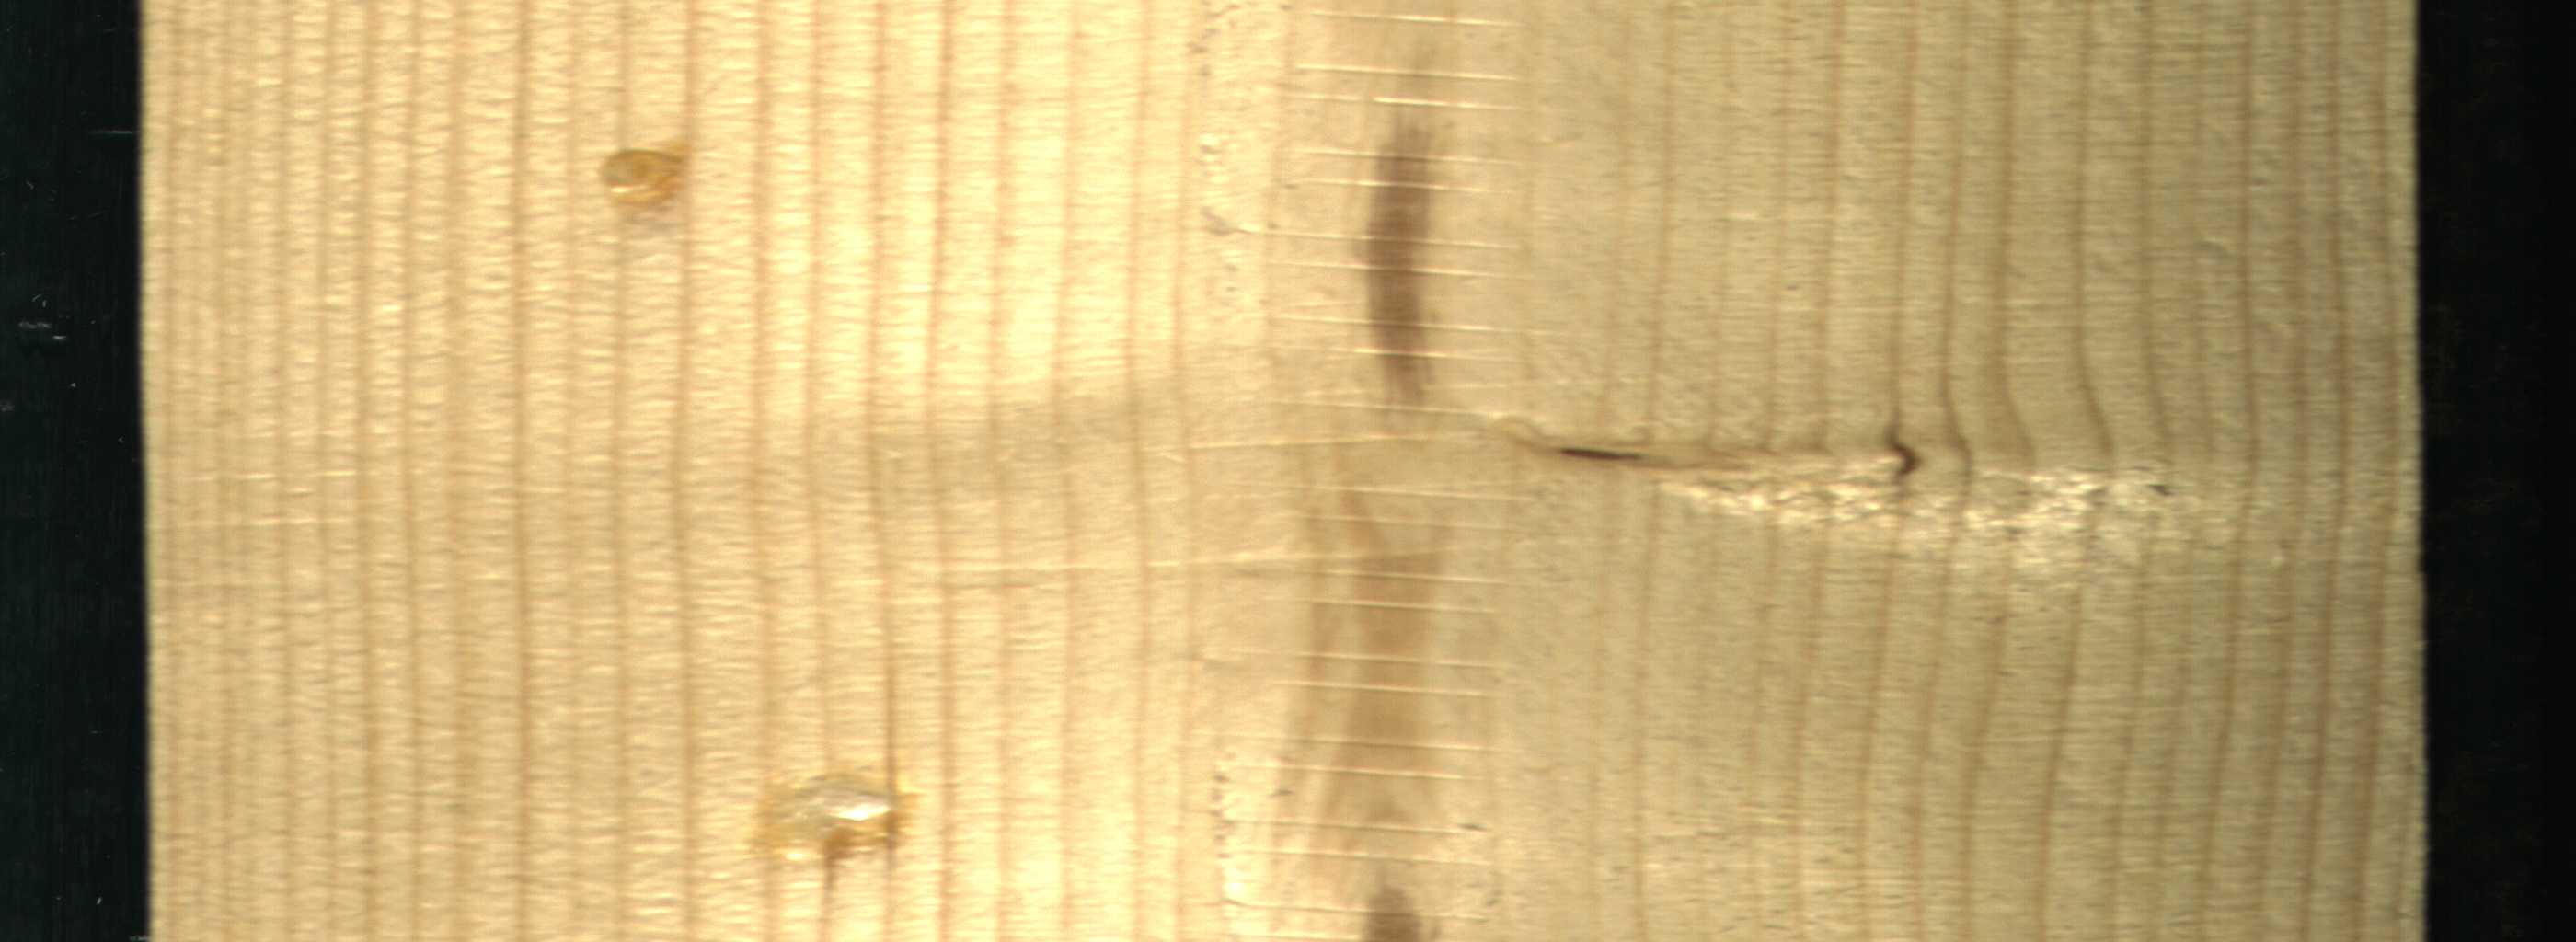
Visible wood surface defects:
Marrow
resin
resin
Quartzity
Live_Knot